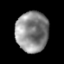
Tissue: lung
Cell type: Epithelial cells
Senescence score: 0.2437
Nuclear area (px): 1292
Mean DAPI intensity: 137.368